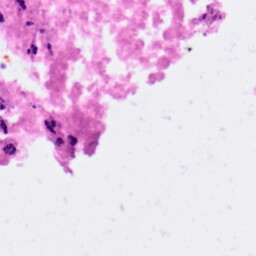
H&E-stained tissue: Pancreatic